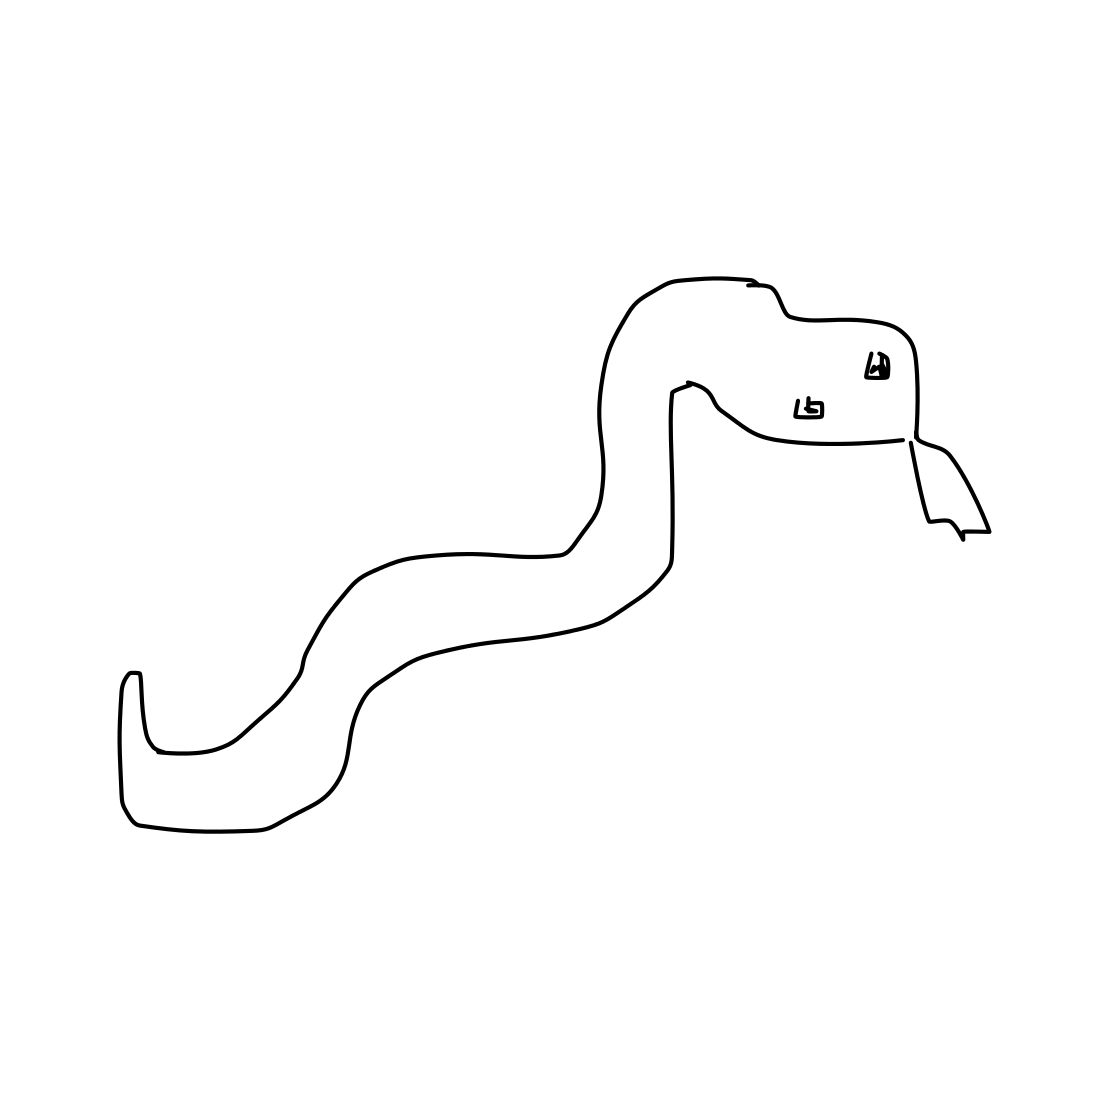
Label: snake